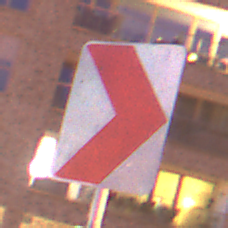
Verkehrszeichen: RichtungstafelnInKurvenKleinLinks
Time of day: Night
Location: Outdoor (Urban)
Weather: PartlyCloudy
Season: NotSpecified
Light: Artificial